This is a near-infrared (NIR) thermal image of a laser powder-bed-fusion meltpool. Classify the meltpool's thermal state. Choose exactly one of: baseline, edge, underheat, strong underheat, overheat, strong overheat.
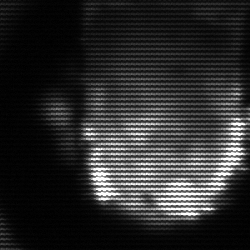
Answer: baseline